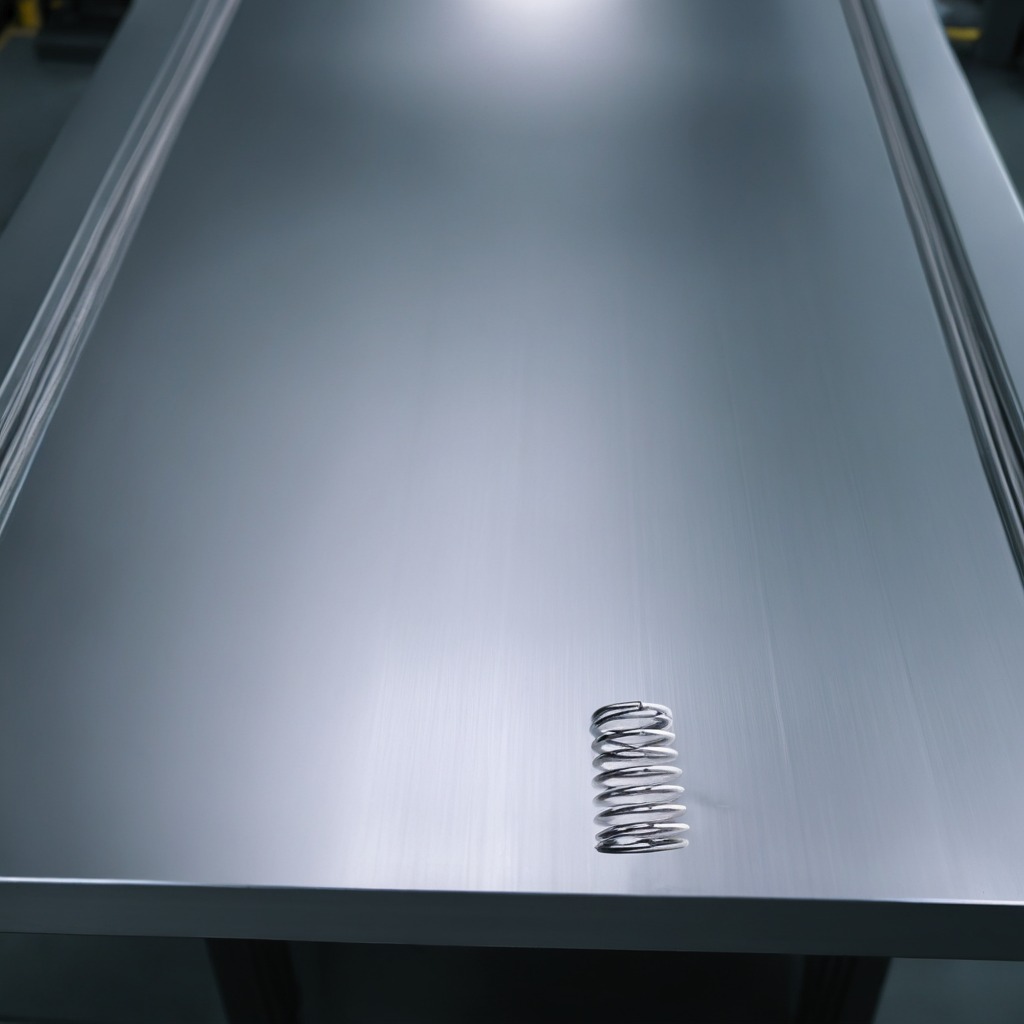
A coiled metal spring is lying on the metal table.